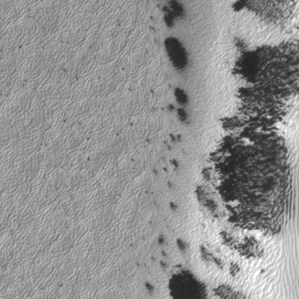
Label: frost